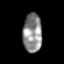
Tissue: prostate
Cell type: T cells
Senescence score: 0.6853
Nuclear area (px): 733
Mean DAPI intensity: 139.965